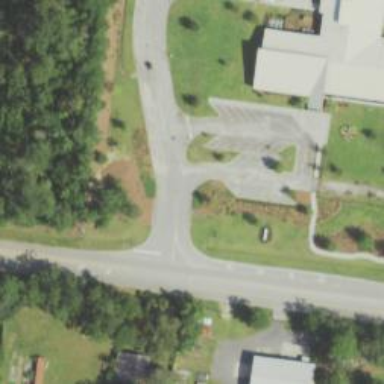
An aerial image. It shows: Stop road.